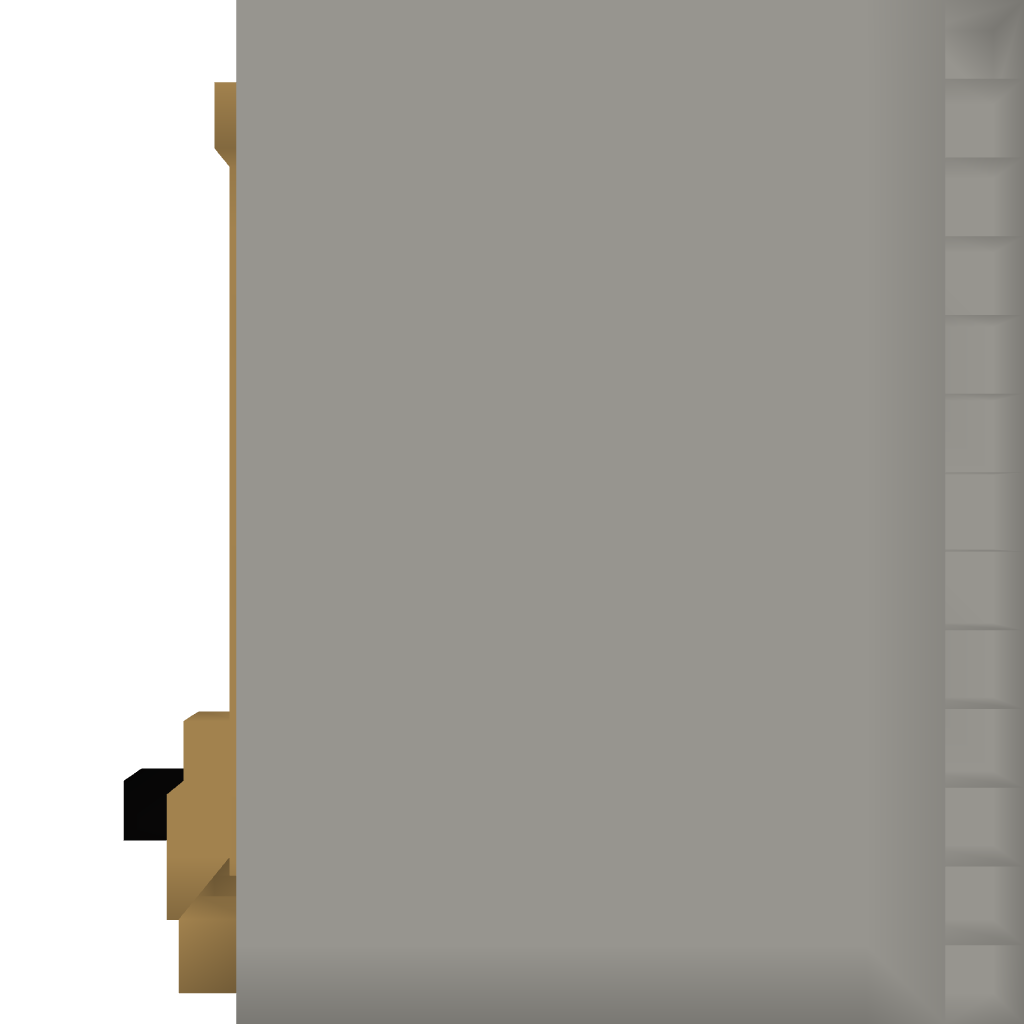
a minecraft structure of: sugar cane farm